Question: We are trying to post from PHP to a Facebook, we are using HybridAuth but the question is not related to it.
What works:
-posting to user profile, works fine,including when using picture and link
-posting to page works including image(but not with link)
What does not work
-posting to page when we set a link(the url is not the issue since it works posting it to user profile )
The error is a generic error, that is not helping at all,thank you Facebook developers for giving us the trouble of guessing what is wrong
'''
{"error":{"message":"An unknown error has occurred.","type":"OAuthException","code":1}}
'''
I also made a simple script using curl to test this without involving the HybridAuth code and I get same error
'''
<?
$access_token = "xxxxxx";
$page_id="352300454896456";
$msg = "test message ".time();
$title = "test title";
$uri = "http://www.example.com";
$desc = "test description";
//$pic = "http://ploscariu.com/simion/programming/kudani/kudani.png";
$attachment = array(
'access_token' => $access_token,
'message' => $msg,
'name' => $title,
'link' => $uri,
'description' => $desc//,
//'picture'=>$pic,
//'actions' => json_encode(array('name' => $action_name,'link' => $action_link))
);
$ch = curl_init();
curl_setopt($ch, CURLOPT_URL, 'https://graph.facebook.com/'.$page_id.'/feed');
curl_setopt($ch, CURLOPT_SSL_VERIFYPEER, FALSE);
curl_setopt($ch, CURLOPT_SSL_VERIFYHOST, 2);
curl_setopt($ch, CURLOPT_POST, true);
curl_setopt($ch, CURLOPT_POSTFIELDS, $attachment);
curl_setopt($ch, CURLOPT_RETURNTRANSFER, true); //to suppress the curl output
$result = curl_exec($ch);
print_r($result);
curl_close($ch);
?>
'''
My question is, what is special about this "link" parameter and page posting? do we need some undocumented permission ? or is just some graph API bug I am wondering if we need sme different token for posting links ,but usually permission issue get back a good error message

in the image is the debug tool results on the access_token I get from the HybridAuth call, I tested using a short access token I get using JS API and posting with that works, but short access token are not a solution
Is the information in the image, about the token that it never expires true? How can I get such a token using the http API and curl(no SDKs)
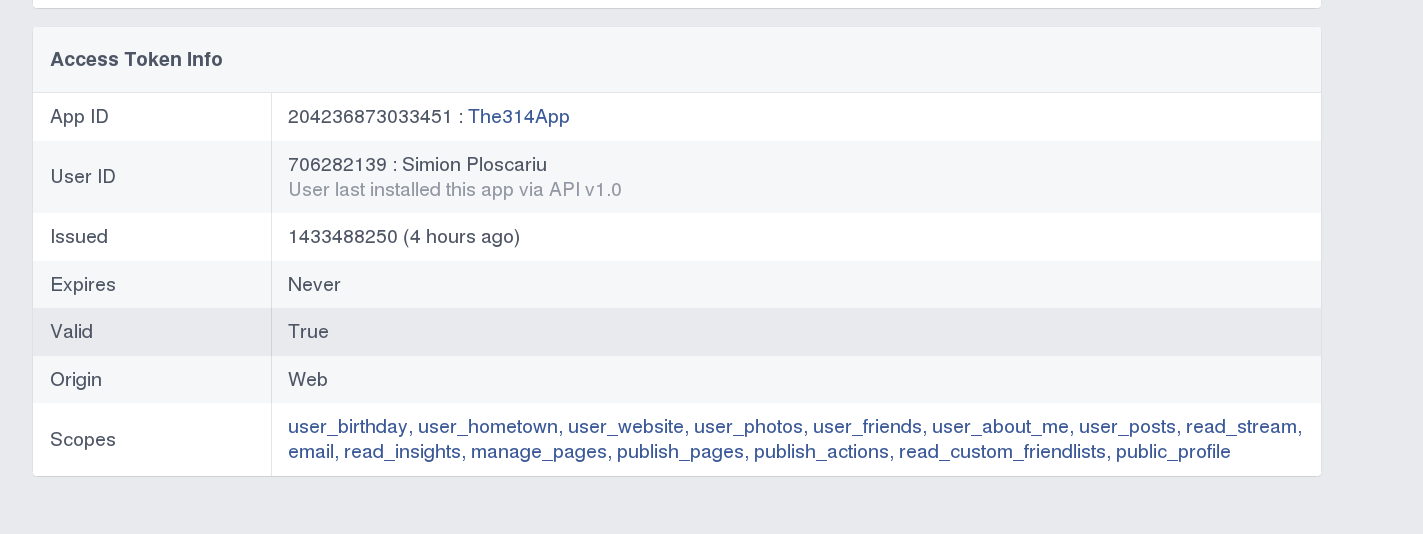
Answer: I found the issue, it was the 'access_token', I know it makes no sense that it worked without the link parameter but with the link parameter did not worked, but this is the truth. So you need to make sure you get the page 'access_token', you get that from 'me/accounts' or with your SDK.
The conclusion is that the Facebook developers are doing a bad job, wrong error messages, and allowing to post with wrong token.